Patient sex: M
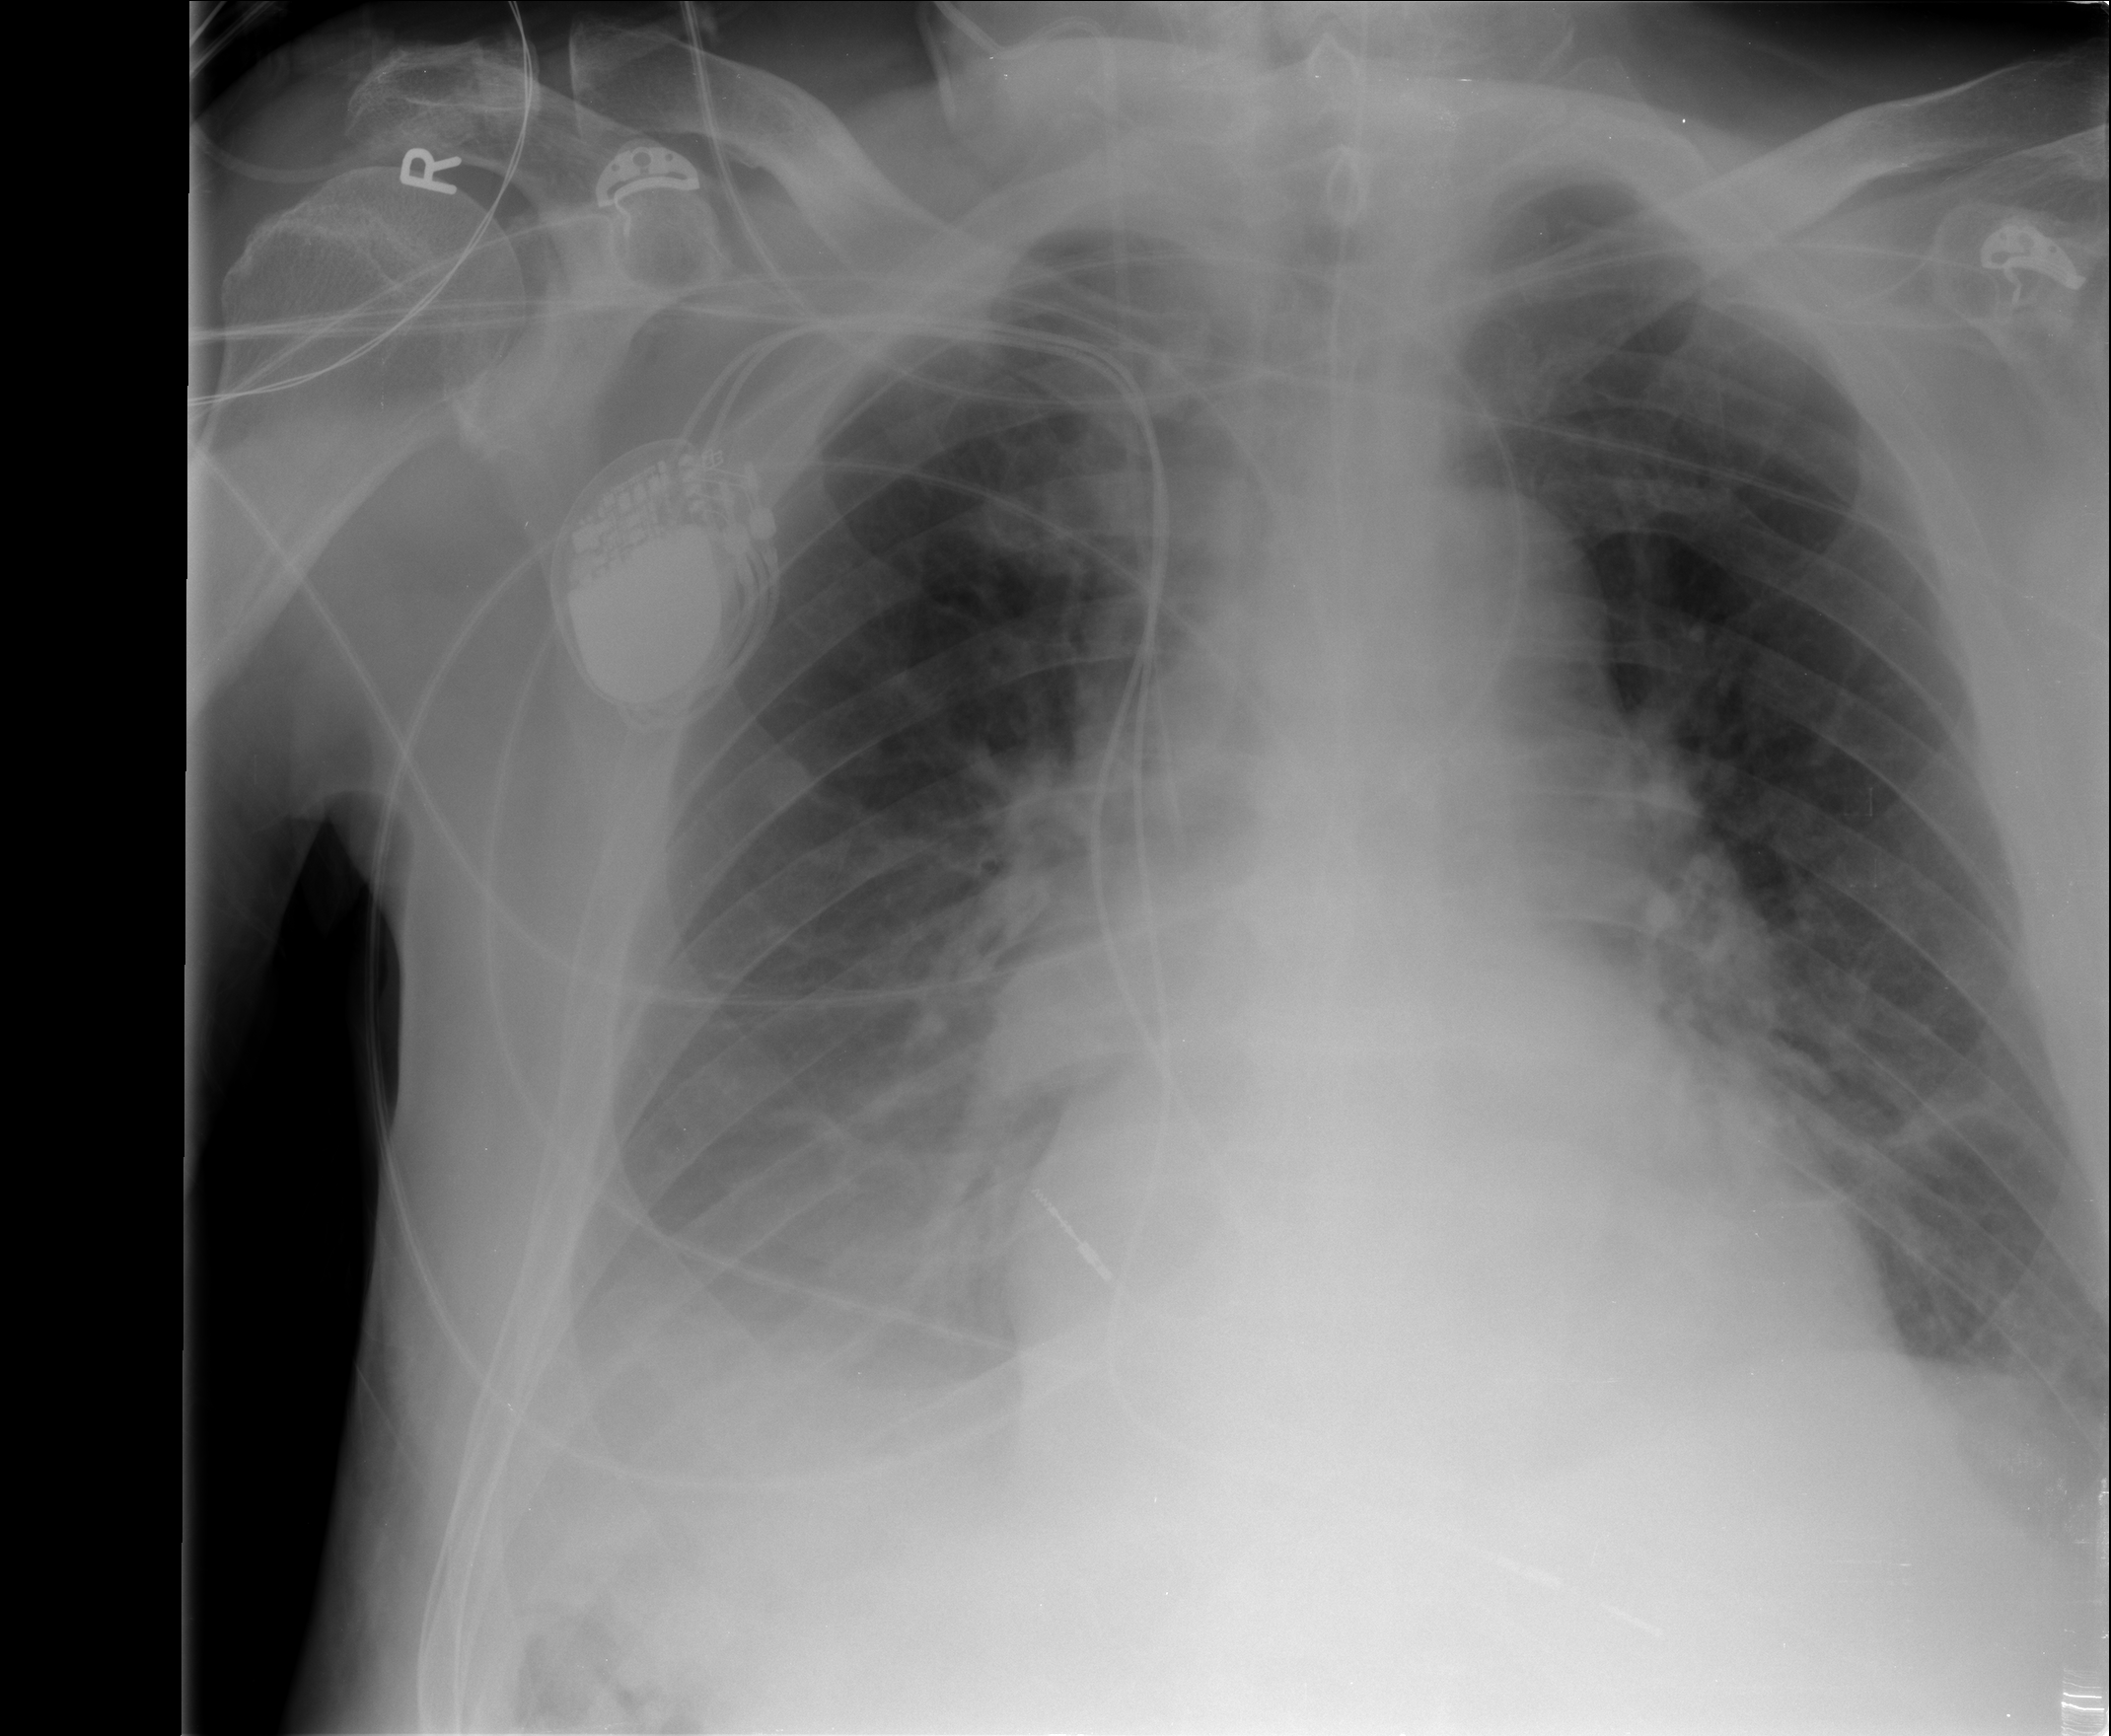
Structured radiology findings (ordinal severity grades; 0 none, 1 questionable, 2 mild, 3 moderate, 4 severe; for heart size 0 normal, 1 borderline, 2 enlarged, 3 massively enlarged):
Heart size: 2
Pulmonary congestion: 2
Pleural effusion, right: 3
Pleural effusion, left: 1
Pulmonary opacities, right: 0
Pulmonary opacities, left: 0
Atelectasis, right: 2
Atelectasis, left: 2